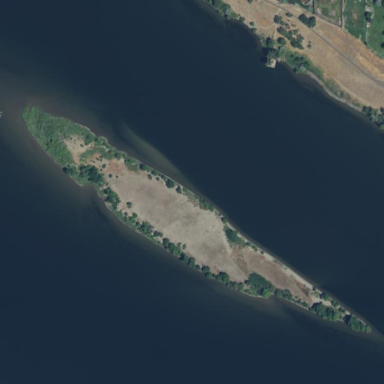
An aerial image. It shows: Islet.